Question: This is a shortened version of some data that is returned:
'''
var array =
[{
"response":
{
"itineraries":[
{
"price":
{
"totalPricePerPassenger":"104"
}
},
{
"price":
{
"totalPricePerPassenger":"102"
}
},
{
"price":
{
"totalPricePerPassenger":"103"
}
}
]
}
}];
'''
My plan is to sort the data that is returned by the total price.
Here is the code that I am using to sort and display the result:
'''
function sort(a, b){
var a_price = a.response.itineraries.price.totalPricePerPassenger();
var b_price = b.response.itineraries.price.totalPricePerPassenger();
return ((a_price < b_price) ? -1 : ((a_price > b_price) ? 1 : 0));
}
var data = array.sort(sort);
console.log(data);
'''
From the console.log above this is the result that it outputs, as you can see the prices are still in their original order and have no changed.

Any ideas as to why this might be happening? Am I on the right track?
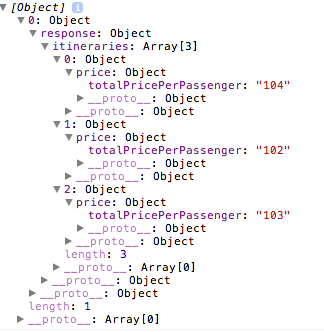
Answer: '''
function sort(a, b){
var a_price = a.price.totalPricePerPassenger;
var b_price = b.price.totalPricePerPassenger;
return ((a_price < b_price) ? -1 : ((a_price > b_price) ? 1 : 0));
}
var data = array[0].response.itineraries.sort(sort);
console.log(data);
'''
You were sorting the outer array, not the inner array. Doing it this way returns the inner array to data, but you can also just pass array directly, since the sort happens "in place"